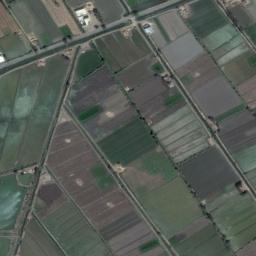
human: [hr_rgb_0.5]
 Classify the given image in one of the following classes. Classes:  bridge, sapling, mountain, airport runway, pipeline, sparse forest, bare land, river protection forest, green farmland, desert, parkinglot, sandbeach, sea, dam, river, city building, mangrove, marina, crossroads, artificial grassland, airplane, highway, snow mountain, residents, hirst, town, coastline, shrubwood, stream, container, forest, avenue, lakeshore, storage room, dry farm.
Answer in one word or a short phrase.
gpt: green farmland